Question: I use VS Code, and I'm writing JavaScript.
I want to turn off auto-complete, when I'm writing a function. Intellisense suggests some
candidates while I write a new function.
And, I finish writing function name and input '(' Key, Intellisense replaces my function name with the top of the list of candidates automatically.
But I don't want to write new function. I don't want my code replaced when I push '(' Key.
(Of course, I haven't push Enter or Tab key or other keys then.)

I have already tried turn off the suggestion.
'''
"editor.quickSuggestions": false
'''
But this option doesn't suits for me.
I use suggestions and auto-complete.
Please tell me what setting is suitable.
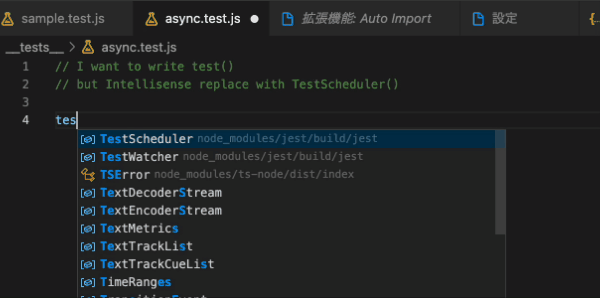
Answer: On Windows/Linux - 'Ctrl + Shift + P'
On MacOS - 'Cmd + Shift + P'
In the search box type 'settings.json'
paste the following line there
'''
"editor.acceptSuggestionOnCommitCharacter": false
'''
<URL>